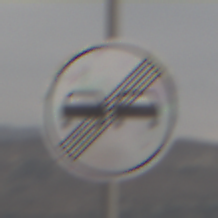
Verkehrszeichen: EndeUeberholverbot
Umgebung: Outdoor, Nature
Tageszeit: MorningAfternoon
Wetter: Overcast
Licht: Natural
Jahreszeit: NotSpecified
Kontrast: LowContrast